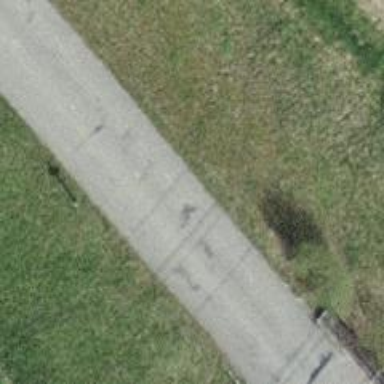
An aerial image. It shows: Unclassified road on bridge.